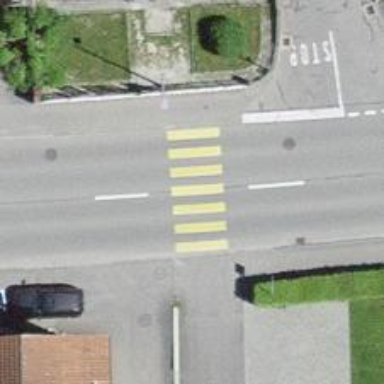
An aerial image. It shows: Uncontrolled road crossing.